Question: I have recently moved our TFS 2010 server to new server, when I'm trying to configure Reporting server and when I stop the reporting jobs the TFS tells me that there are running jobs please wait untill it is Idle.

I wait for a long time till the jobs finish but no way, It is always running.
Any Ideas how can I stop the running jobs?
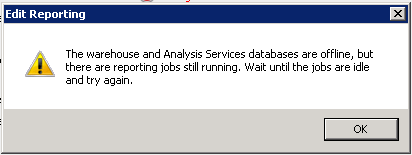
Answer: Have you tried the steps listed here? <URL>
HTH.
Cheers, Tarun